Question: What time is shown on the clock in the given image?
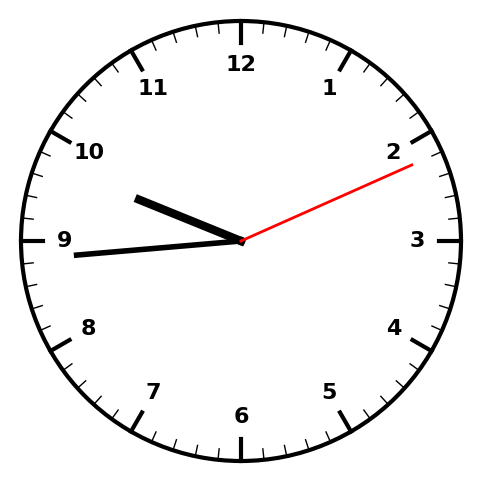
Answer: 09:44:11